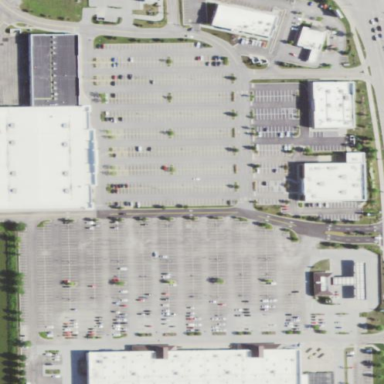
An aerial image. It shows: Retail area.